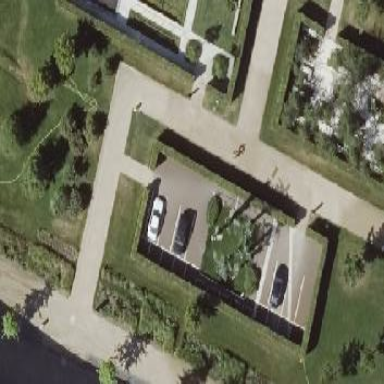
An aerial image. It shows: Formal garden that is designated as leisure land.